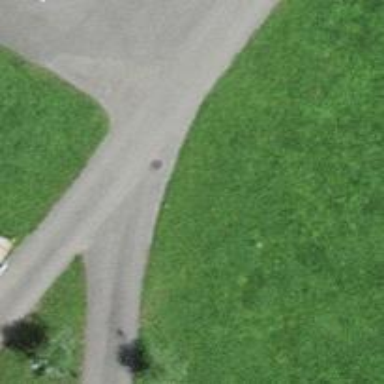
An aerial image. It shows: Residential road.